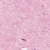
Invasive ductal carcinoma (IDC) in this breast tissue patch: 0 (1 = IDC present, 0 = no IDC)